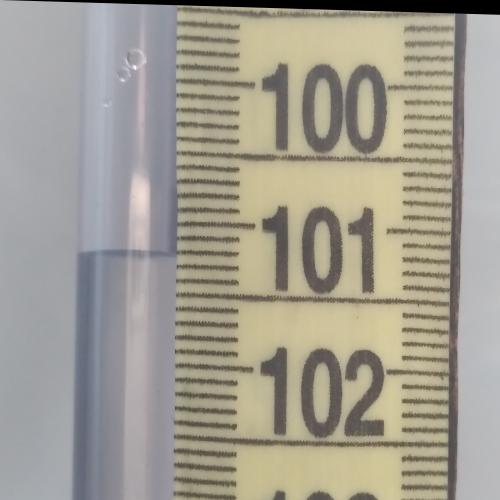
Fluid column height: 101.2 cm